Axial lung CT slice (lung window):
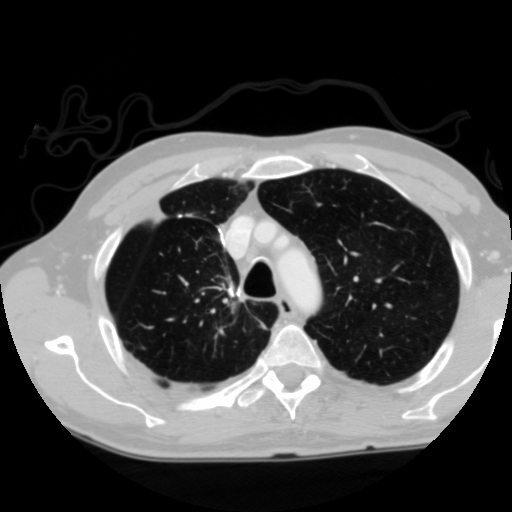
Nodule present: no